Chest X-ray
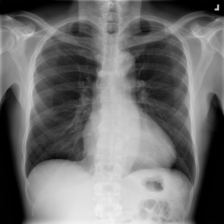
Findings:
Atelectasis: negative
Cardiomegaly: negative
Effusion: negative
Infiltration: negative
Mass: negative
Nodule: negative
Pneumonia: negative
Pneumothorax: negative
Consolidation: negative
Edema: negative
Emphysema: negative
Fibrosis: negative
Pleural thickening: negative
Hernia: negative